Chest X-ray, AP view. Patient: 49 years old, sex M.
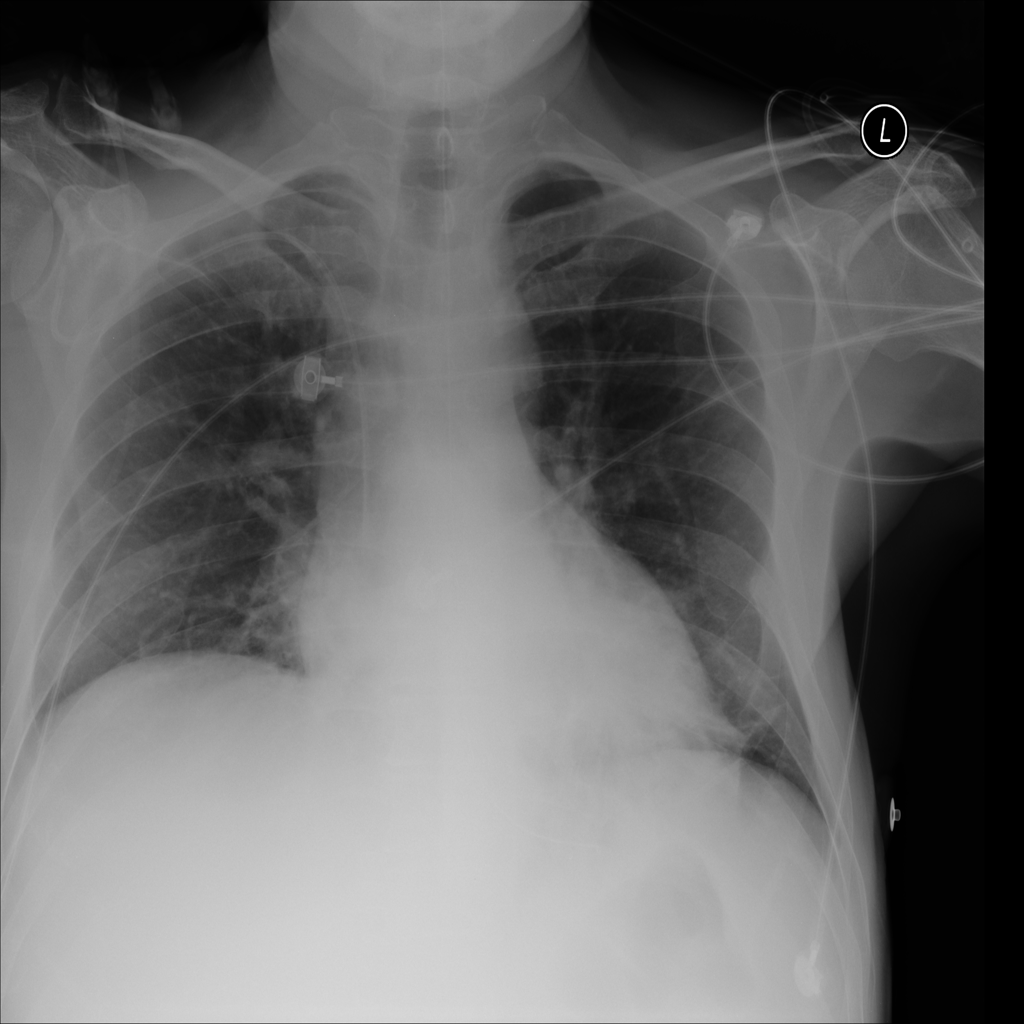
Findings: Edema